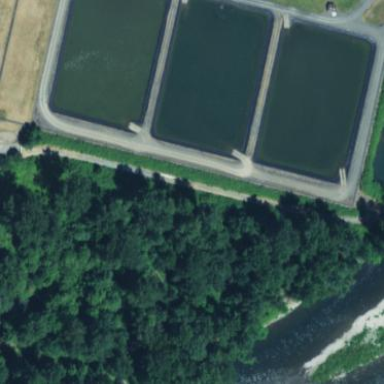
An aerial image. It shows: Reservoir.